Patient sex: M
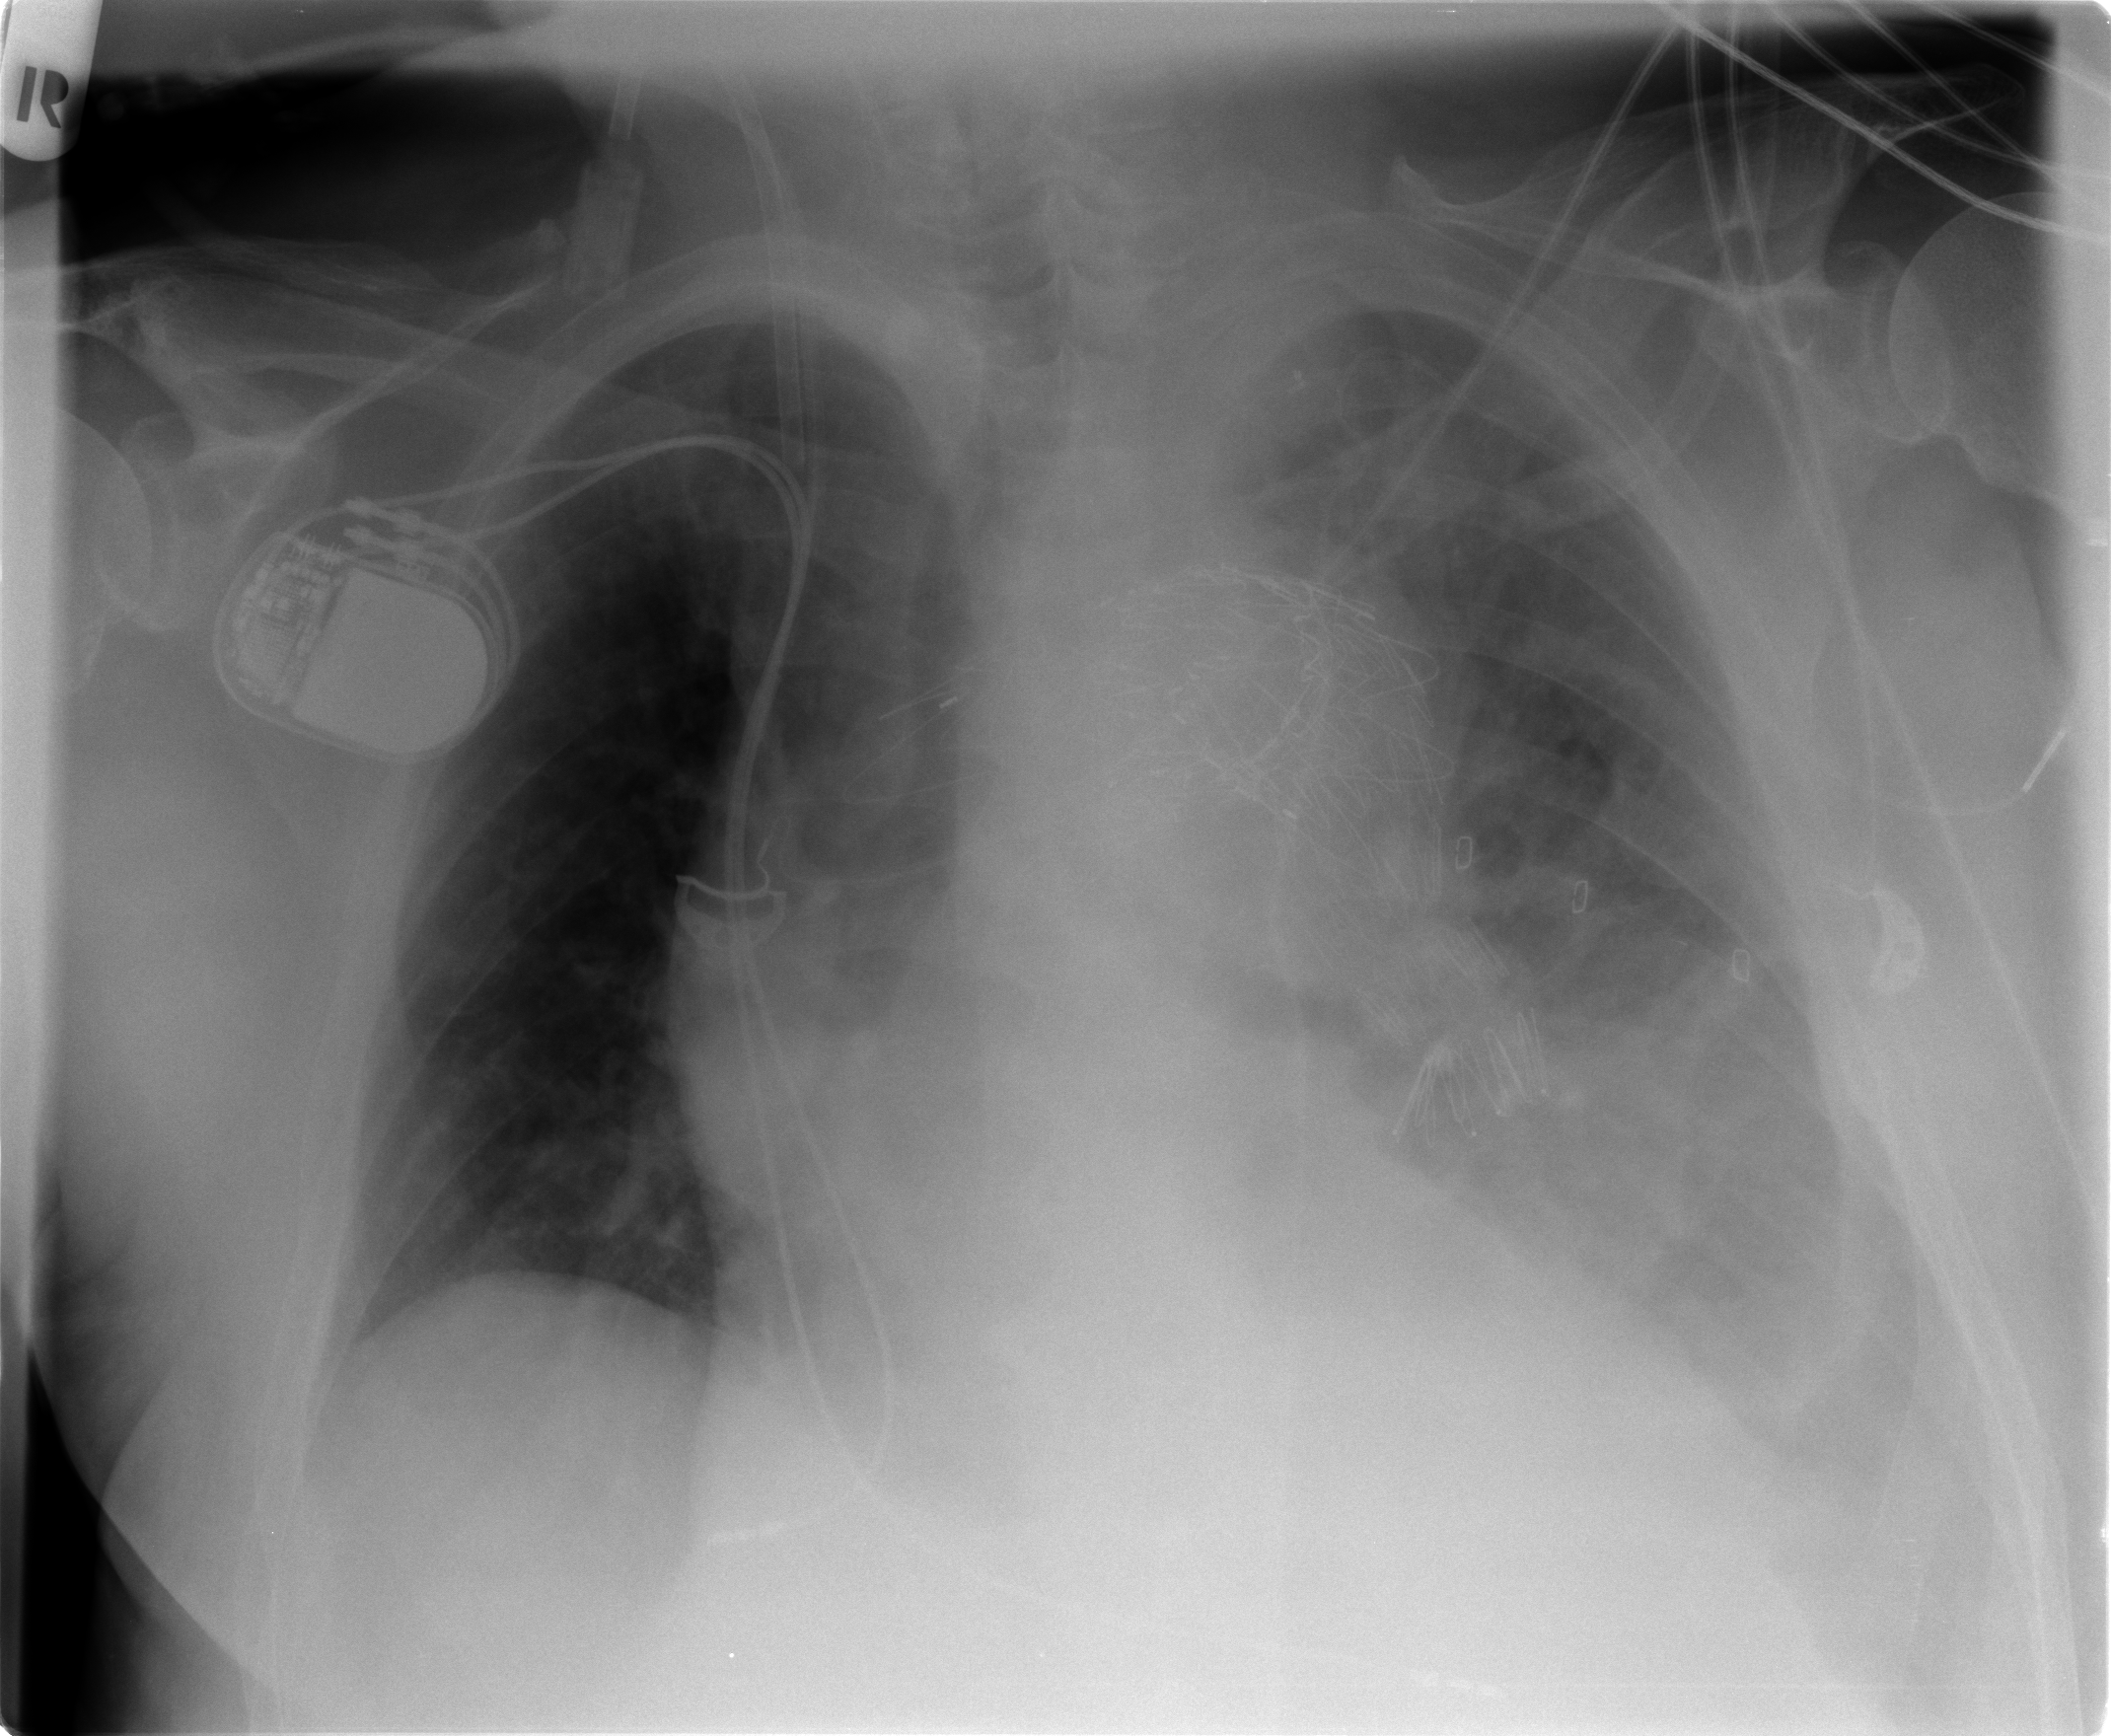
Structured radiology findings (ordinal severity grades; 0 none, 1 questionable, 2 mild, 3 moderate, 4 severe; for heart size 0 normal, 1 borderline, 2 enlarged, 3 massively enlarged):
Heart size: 2
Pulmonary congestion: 2
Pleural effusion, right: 0
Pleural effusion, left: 3
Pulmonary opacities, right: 0
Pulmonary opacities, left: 2
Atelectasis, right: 0
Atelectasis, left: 2